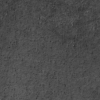
Label: not_dusty